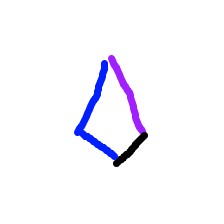
Shape: kite